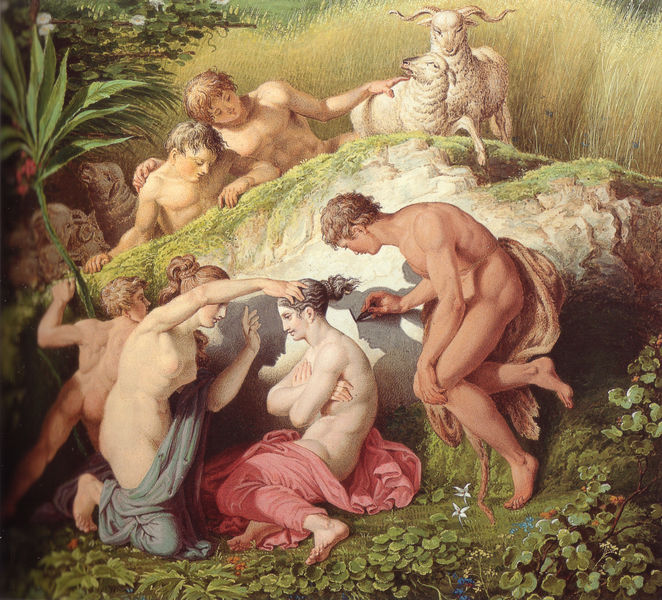
Titel: Die Erfindung der Malerei
Künstler: Karl Friedrich Schinkel
Standort: Wuppertal
Institution: Von der Heydt-Museum
Schlagwörter: akt, blau, blätter, felsen, fuß, gemälde, hand, mann, nackt, schatten, umhang, weiß, akte, badende, bäume, frauen, grün, landschaft, menschen, mädchen, sitzen, teich, blumen, braun, frau, frisur, grau, kreide, licht, männer, profil, schwarz, blüten, gras, rot, tiere, tuch, wiese, gesichter, barock, halten, inkarnat, stein, blicken, fünf, hände, porträt, feld, gräser, hügel, natur, zweige, sonne, haare, sitzend, tücher, gewänder, personen, blatt, pflanzen, rosa, kinder, kreis, garten, sommer, ruhe, zuschauer, jungen, knaben, getreide, korn, weizen, fels, herde, idylle, figuren, muskeln, maler, farn, palme, palmwedel, halbnackt, nackte, umriss, betrachter, spiel, lamm, schaf, antike, kohle, moos, künstler, allegorie, malen, stift, schattenriss, streicheln, jüngling, zeichnen, schreiben, sage, hochsommer, umhänge, hörner, ähren, zuschauen, bock, lämmer, schafe, böcke, schafbock, hirte, hirten, schäfer, schaft, ziegenbock, ziege, zeichner, legende, ziegen, schafherde, widder, weizenfeld, palmenblatt, frauen männer, abzeichnen, platon, nackedeis, brisur, halbnckt, nachzeichnen, schattenbilder, das modell, lustige runde